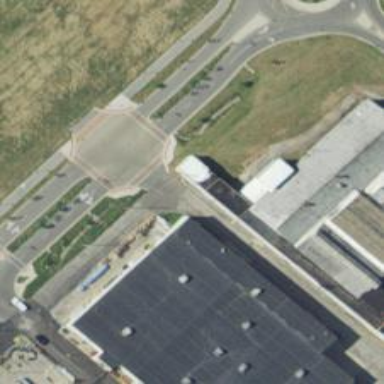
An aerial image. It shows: Marked footway crossing with lines.